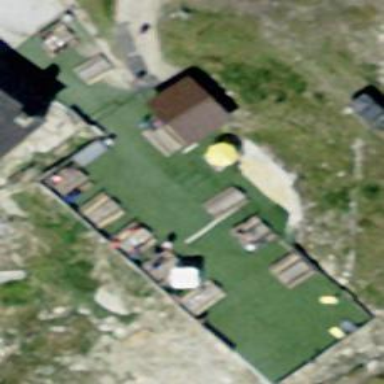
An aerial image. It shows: Outdoor seating area for leisure land.